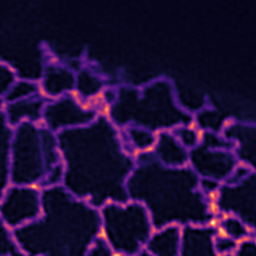
Label: Super-resolution ER image